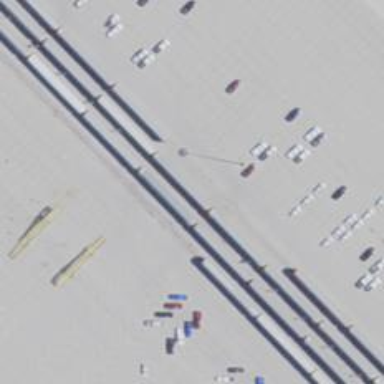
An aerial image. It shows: Railway yard.